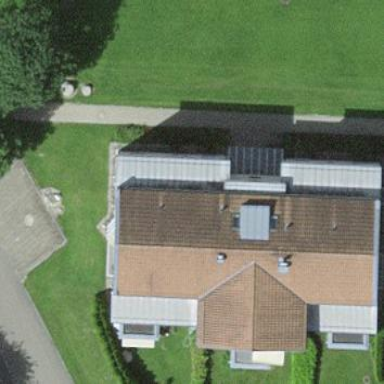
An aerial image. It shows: Quadruple saltbox roof shape on apartment building.